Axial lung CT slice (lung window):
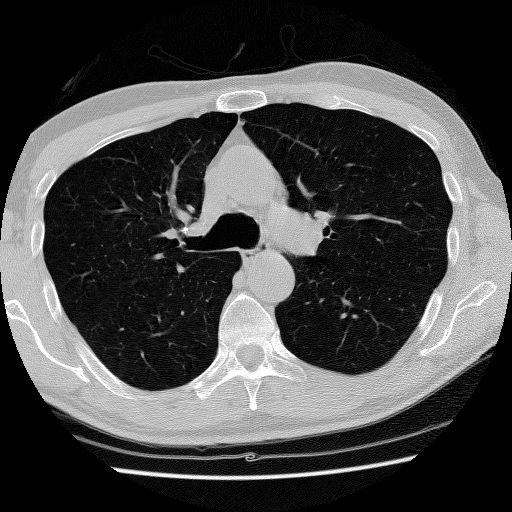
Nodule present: no